Aerial crown-view tile of a tropical tree (Barro Colorado Island, Panama), acquired 20240918:
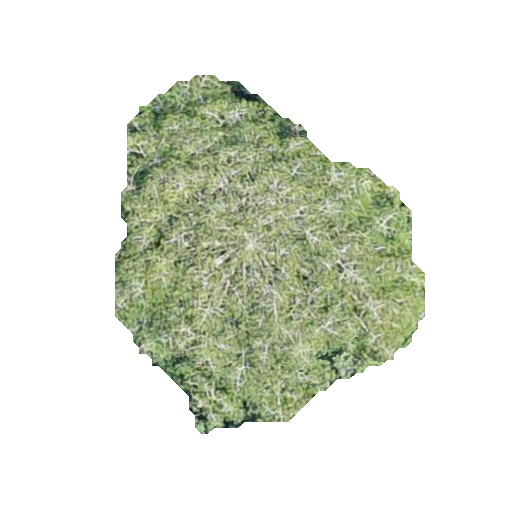
Species: Virola surinamensis
GBIF accepted scientific name: Virola surinamensis
Crown area: 120.498 m²